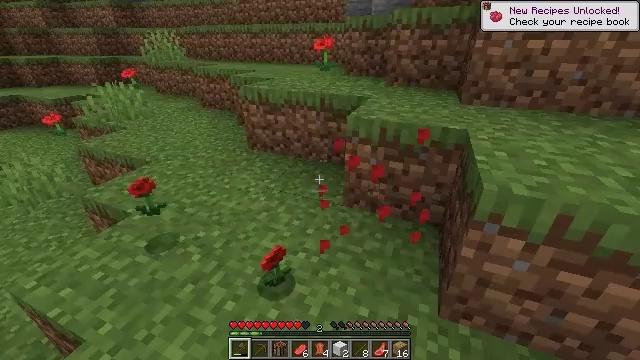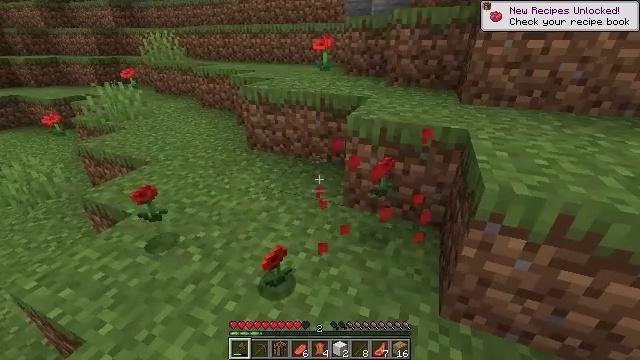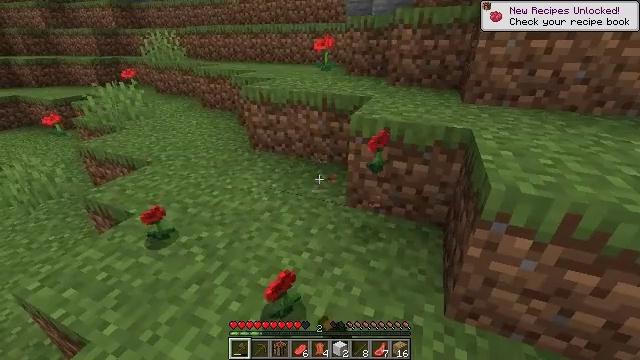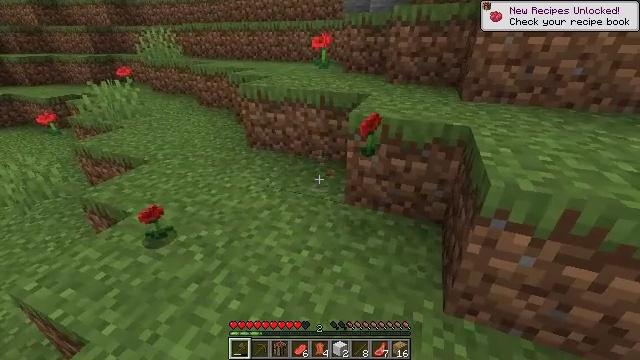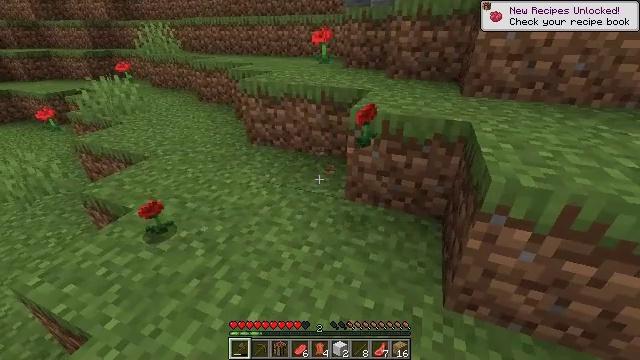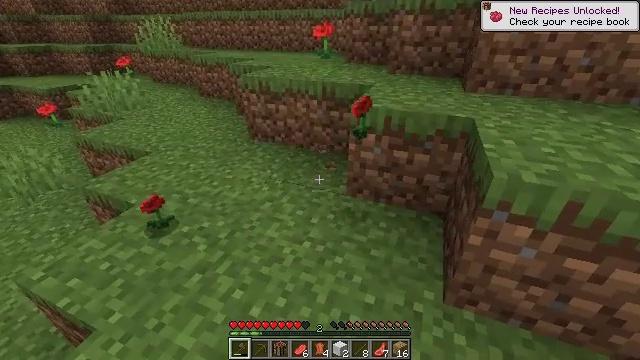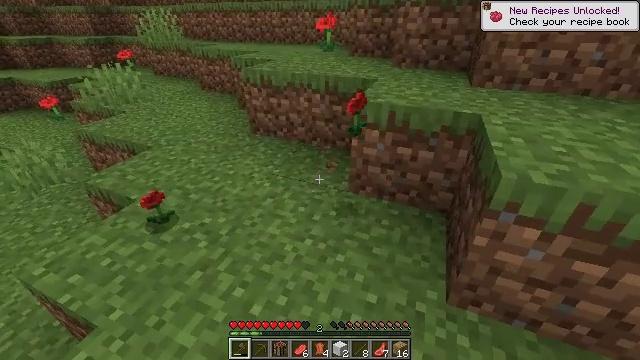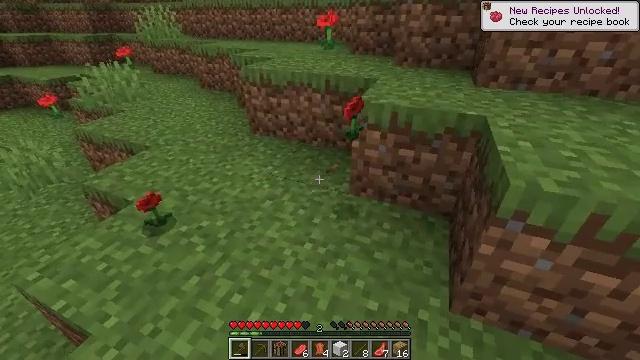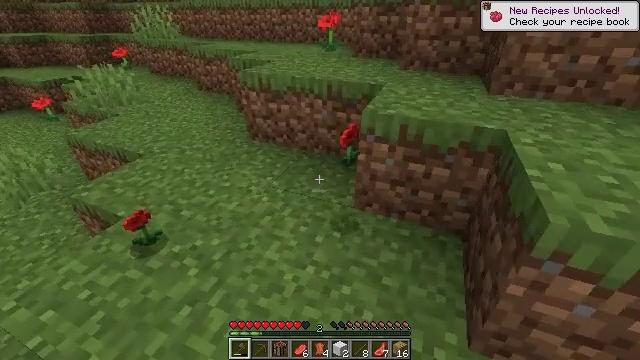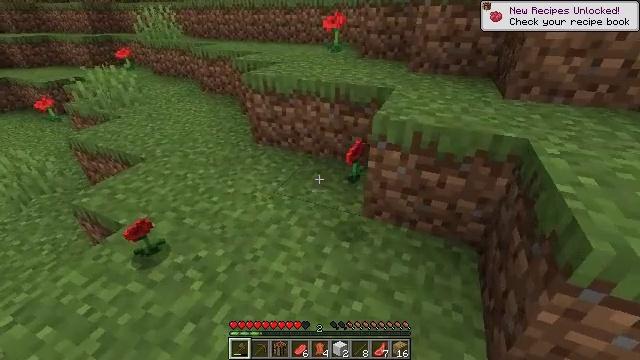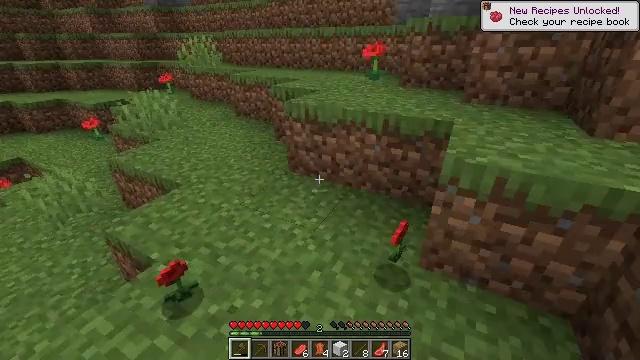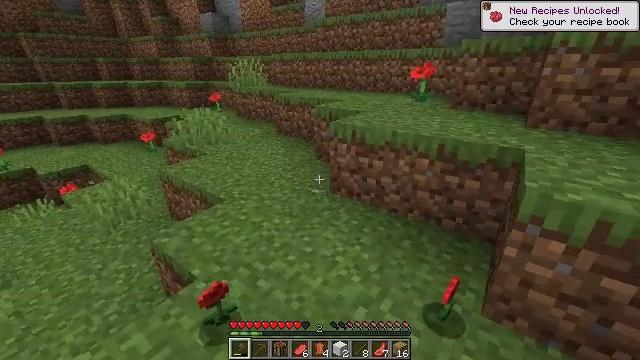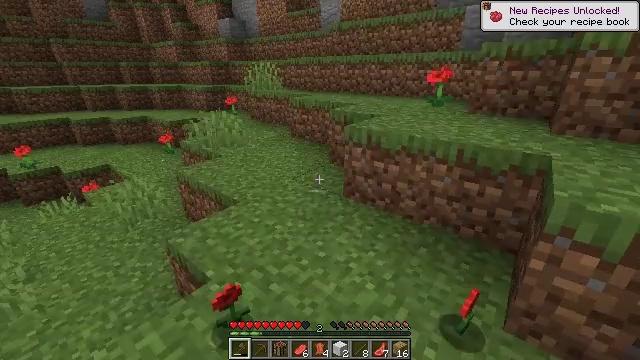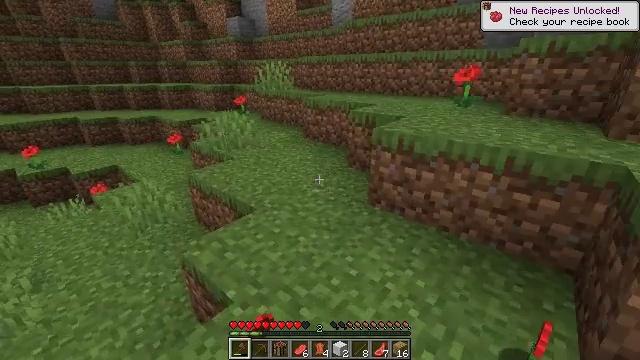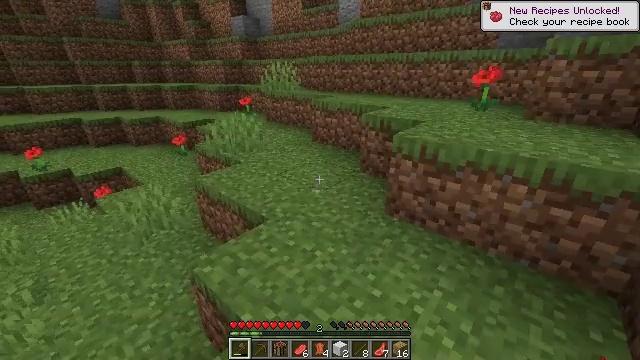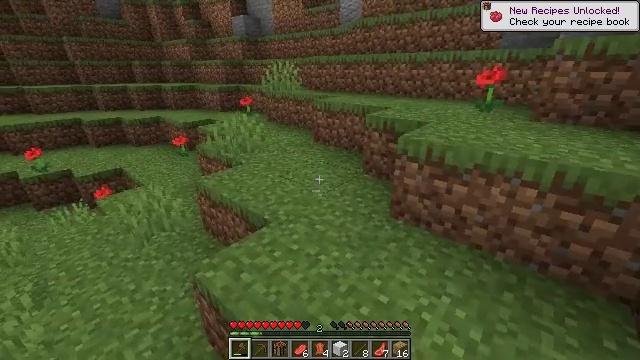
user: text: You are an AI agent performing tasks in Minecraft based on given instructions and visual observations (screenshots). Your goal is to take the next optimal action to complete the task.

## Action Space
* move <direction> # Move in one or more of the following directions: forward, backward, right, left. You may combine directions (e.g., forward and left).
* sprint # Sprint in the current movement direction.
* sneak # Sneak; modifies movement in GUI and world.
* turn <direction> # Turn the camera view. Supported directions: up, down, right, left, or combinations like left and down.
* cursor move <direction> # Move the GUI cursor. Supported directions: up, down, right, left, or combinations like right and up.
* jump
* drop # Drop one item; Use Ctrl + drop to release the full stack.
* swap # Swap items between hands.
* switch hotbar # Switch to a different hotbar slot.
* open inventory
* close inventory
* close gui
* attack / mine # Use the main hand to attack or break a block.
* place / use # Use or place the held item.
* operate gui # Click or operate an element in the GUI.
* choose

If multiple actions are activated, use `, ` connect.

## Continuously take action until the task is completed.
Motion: motion action
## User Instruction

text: Open the inventory to craft red dye.
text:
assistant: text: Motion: attack / mine
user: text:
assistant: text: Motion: attack / mine
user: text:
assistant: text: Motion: no_op
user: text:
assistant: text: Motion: no_op
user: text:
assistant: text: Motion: no_op
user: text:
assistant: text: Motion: move forward, turn down
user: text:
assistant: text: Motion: move forward
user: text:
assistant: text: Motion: move forward and move left
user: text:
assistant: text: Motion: move forward and move left
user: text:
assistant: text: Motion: move forward and move left, turn left and up
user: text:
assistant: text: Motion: move forward and move left, turn left and up
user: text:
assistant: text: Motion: move forward and move left, turn left
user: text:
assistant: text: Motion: move forward and move left, turn left
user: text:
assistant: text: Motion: move forward and move left
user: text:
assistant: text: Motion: move forward and move left
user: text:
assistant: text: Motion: move forward
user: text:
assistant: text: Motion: move forward
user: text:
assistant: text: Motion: move forward
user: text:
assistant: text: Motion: no_op
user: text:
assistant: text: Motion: no_op
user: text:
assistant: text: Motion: no_op
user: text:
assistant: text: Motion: no_op
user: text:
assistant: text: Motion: no_op
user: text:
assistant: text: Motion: turn left
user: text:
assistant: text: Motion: turn left
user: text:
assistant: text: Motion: open inventory
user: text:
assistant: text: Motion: open inventory
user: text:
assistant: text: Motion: open inventory
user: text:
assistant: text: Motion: cursor move right and down, open inventory
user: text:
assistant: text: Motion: cursor move right and down